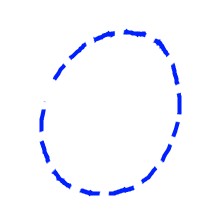
Shape: circle